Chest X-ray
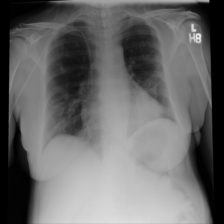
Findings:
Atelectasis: negative
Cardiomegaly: negative
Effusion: negative
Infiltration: negative
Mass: negative
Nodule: negative
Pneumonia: negative
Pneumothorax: negative
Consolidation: negative
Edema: negative
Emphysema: negative
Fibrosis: negative
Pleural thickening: negative
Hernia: negative